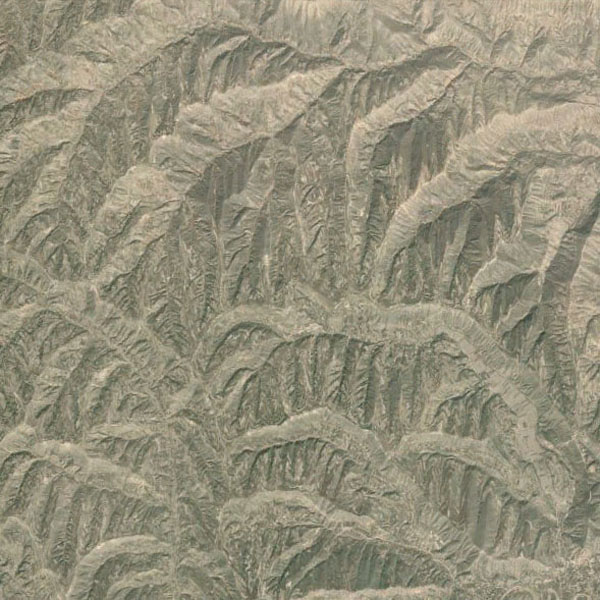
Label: Mountain